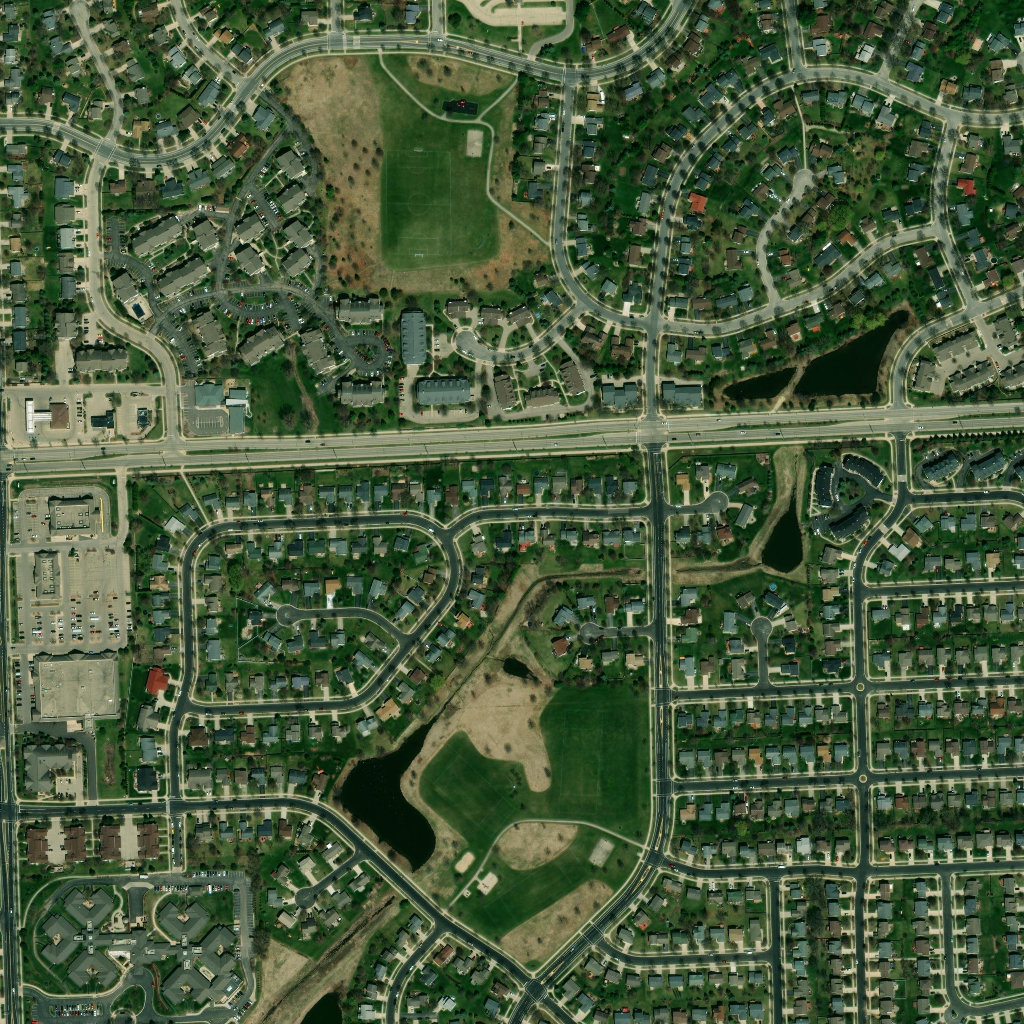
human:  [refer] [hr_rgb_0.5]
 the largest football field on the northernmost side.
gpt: <box>[[37, 14, 44, 25, 0]]</box>